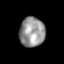
Tissue: prostate
Cell type: Epithelial cells
Senescence score: 0.3561
Nuclear area (px): 743
Mean DAPI intensity: 148.363